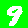
Digit: 9